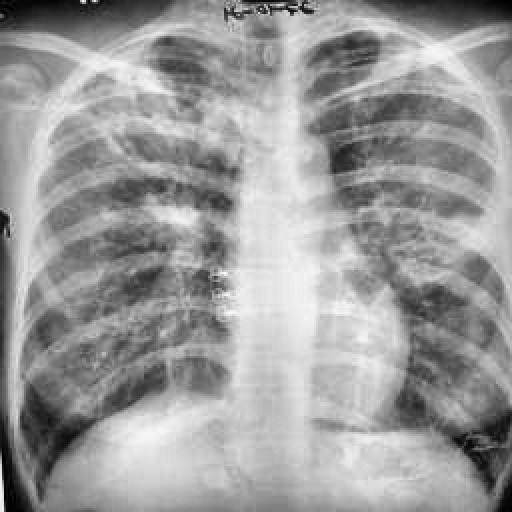
Finding: TUBERCULOSIS